Question: I'm working on iOS RSS app, and my last view, which is a 'UIViewController', is similar to the attached image. I inserted in my 'DetailView.xib', one Image View to pass the images of the RSS feeds and two Text View to pass the title and summary respectively.
The question is, how can i make the same, but inside a 'UITableview'?

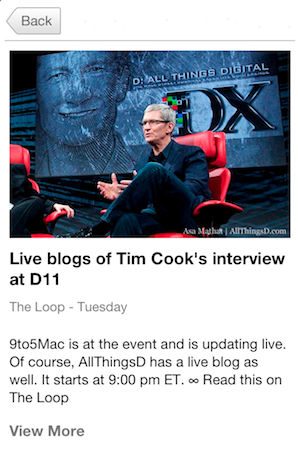
Answer: you can use custom cells for it and can add this custom cell at particular index. At first index you just add image view and at second index you just add textview.
Check out this pretty good tutorial<URL>
i hope it helps you.